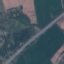
Land use / land cover class: Highway